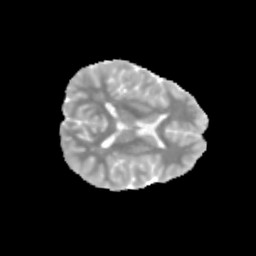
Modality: MD
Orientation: axial
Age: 11
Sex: male
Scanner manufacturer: siemens
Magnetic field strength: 3 T
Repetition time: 3.8 s
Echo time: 0.07 s